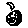
Label: moon